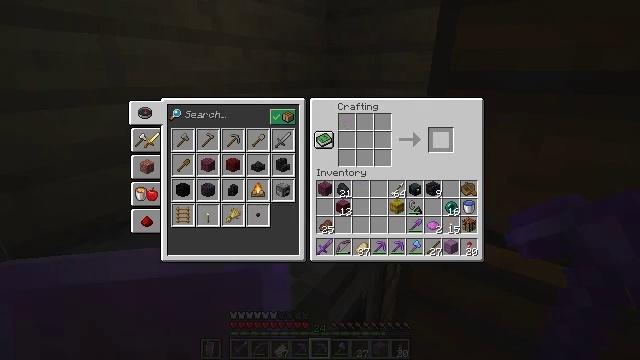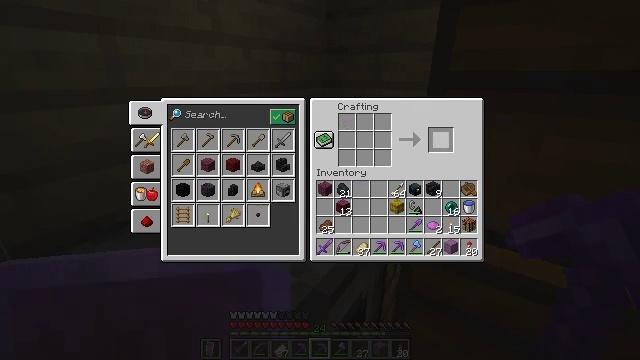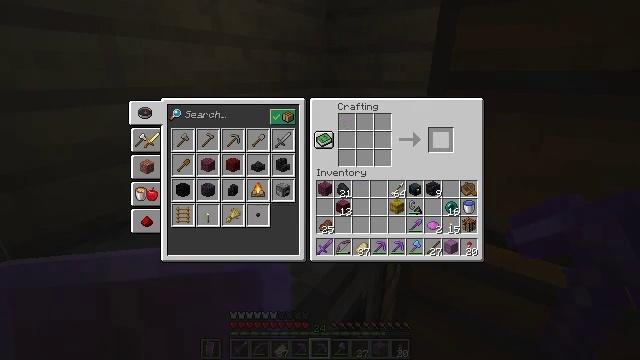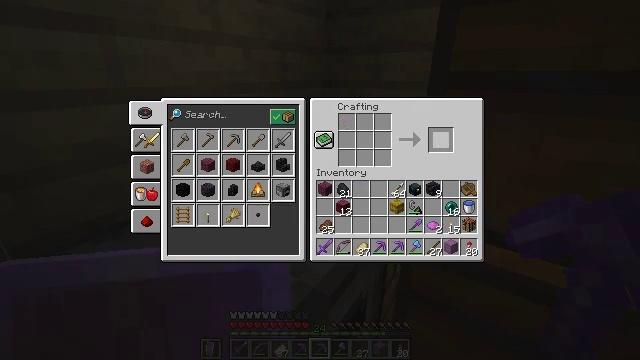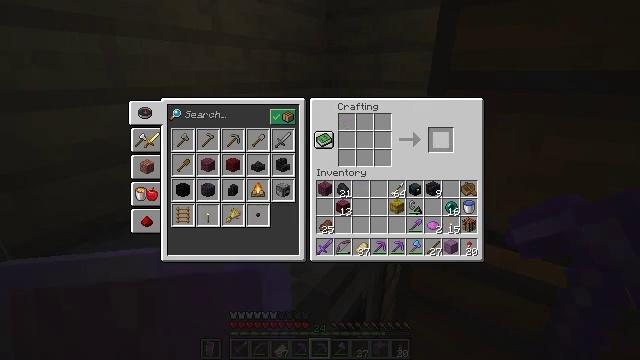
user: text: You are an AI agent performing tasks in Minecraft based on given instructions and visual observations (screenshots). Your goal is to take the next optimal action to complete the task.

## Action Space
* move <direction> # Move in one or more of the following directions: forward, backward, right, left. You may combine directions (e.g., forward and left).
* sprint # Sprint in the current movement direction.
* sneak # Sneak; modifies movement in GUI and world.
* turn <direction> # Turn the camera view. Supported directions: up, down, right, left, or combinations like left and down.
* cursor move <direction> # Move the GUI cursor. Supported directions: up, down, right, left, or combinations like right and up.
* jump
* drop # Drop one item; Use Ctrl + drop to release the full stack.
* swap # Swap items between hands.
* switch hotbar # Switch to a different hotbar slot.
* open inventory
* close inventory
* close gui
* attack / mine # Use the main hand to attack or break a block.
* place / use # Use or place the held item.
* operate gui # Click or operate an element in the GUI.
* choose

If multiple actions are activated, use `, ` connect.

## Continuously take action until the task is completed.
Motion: motion action
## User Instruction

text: Use resources to craft magenta dye.
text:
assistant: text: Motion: sneak, attack / mine
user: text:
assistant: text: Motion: sneak, attack / mine
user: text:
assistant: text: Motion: sneak
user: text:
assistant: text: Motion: sneak
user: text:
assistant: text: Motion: sneak